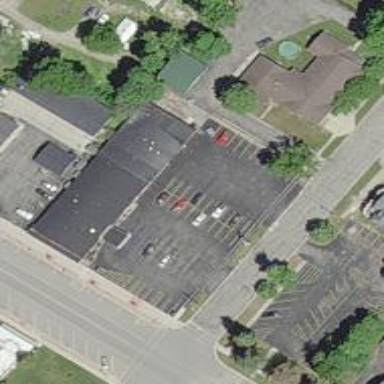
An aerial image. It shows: Commercial building.